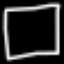
Label: square